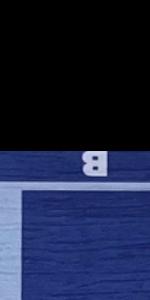
Label: Empty